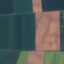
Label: AnnualCrop